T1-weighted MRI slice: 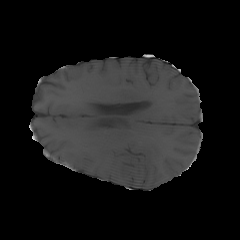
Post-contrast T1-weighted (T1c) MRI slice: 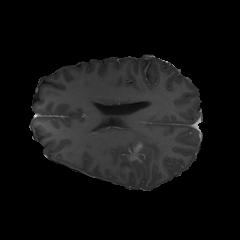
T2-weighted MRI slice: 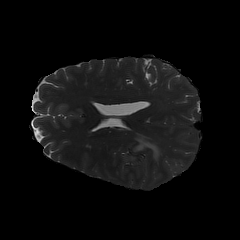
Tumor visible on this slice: yes